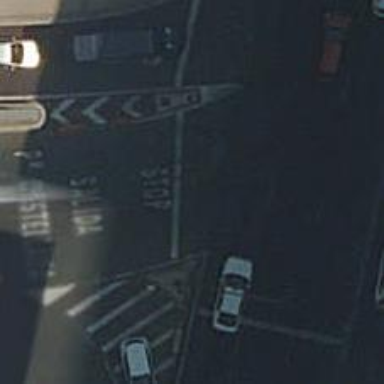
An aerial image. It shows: Road with traffic signals.